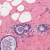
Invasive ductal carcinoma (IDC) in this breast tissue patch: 0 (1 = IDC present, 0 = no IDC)